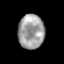
Tissue: prostate
Cell type: T cells
Senescence score: 0.3329
Nuclear area (px): 876
Mean DAPI intensity: 158.78